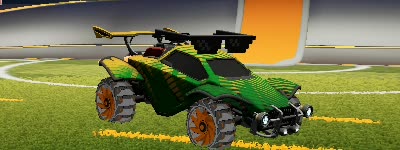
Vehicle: octane